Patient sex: M
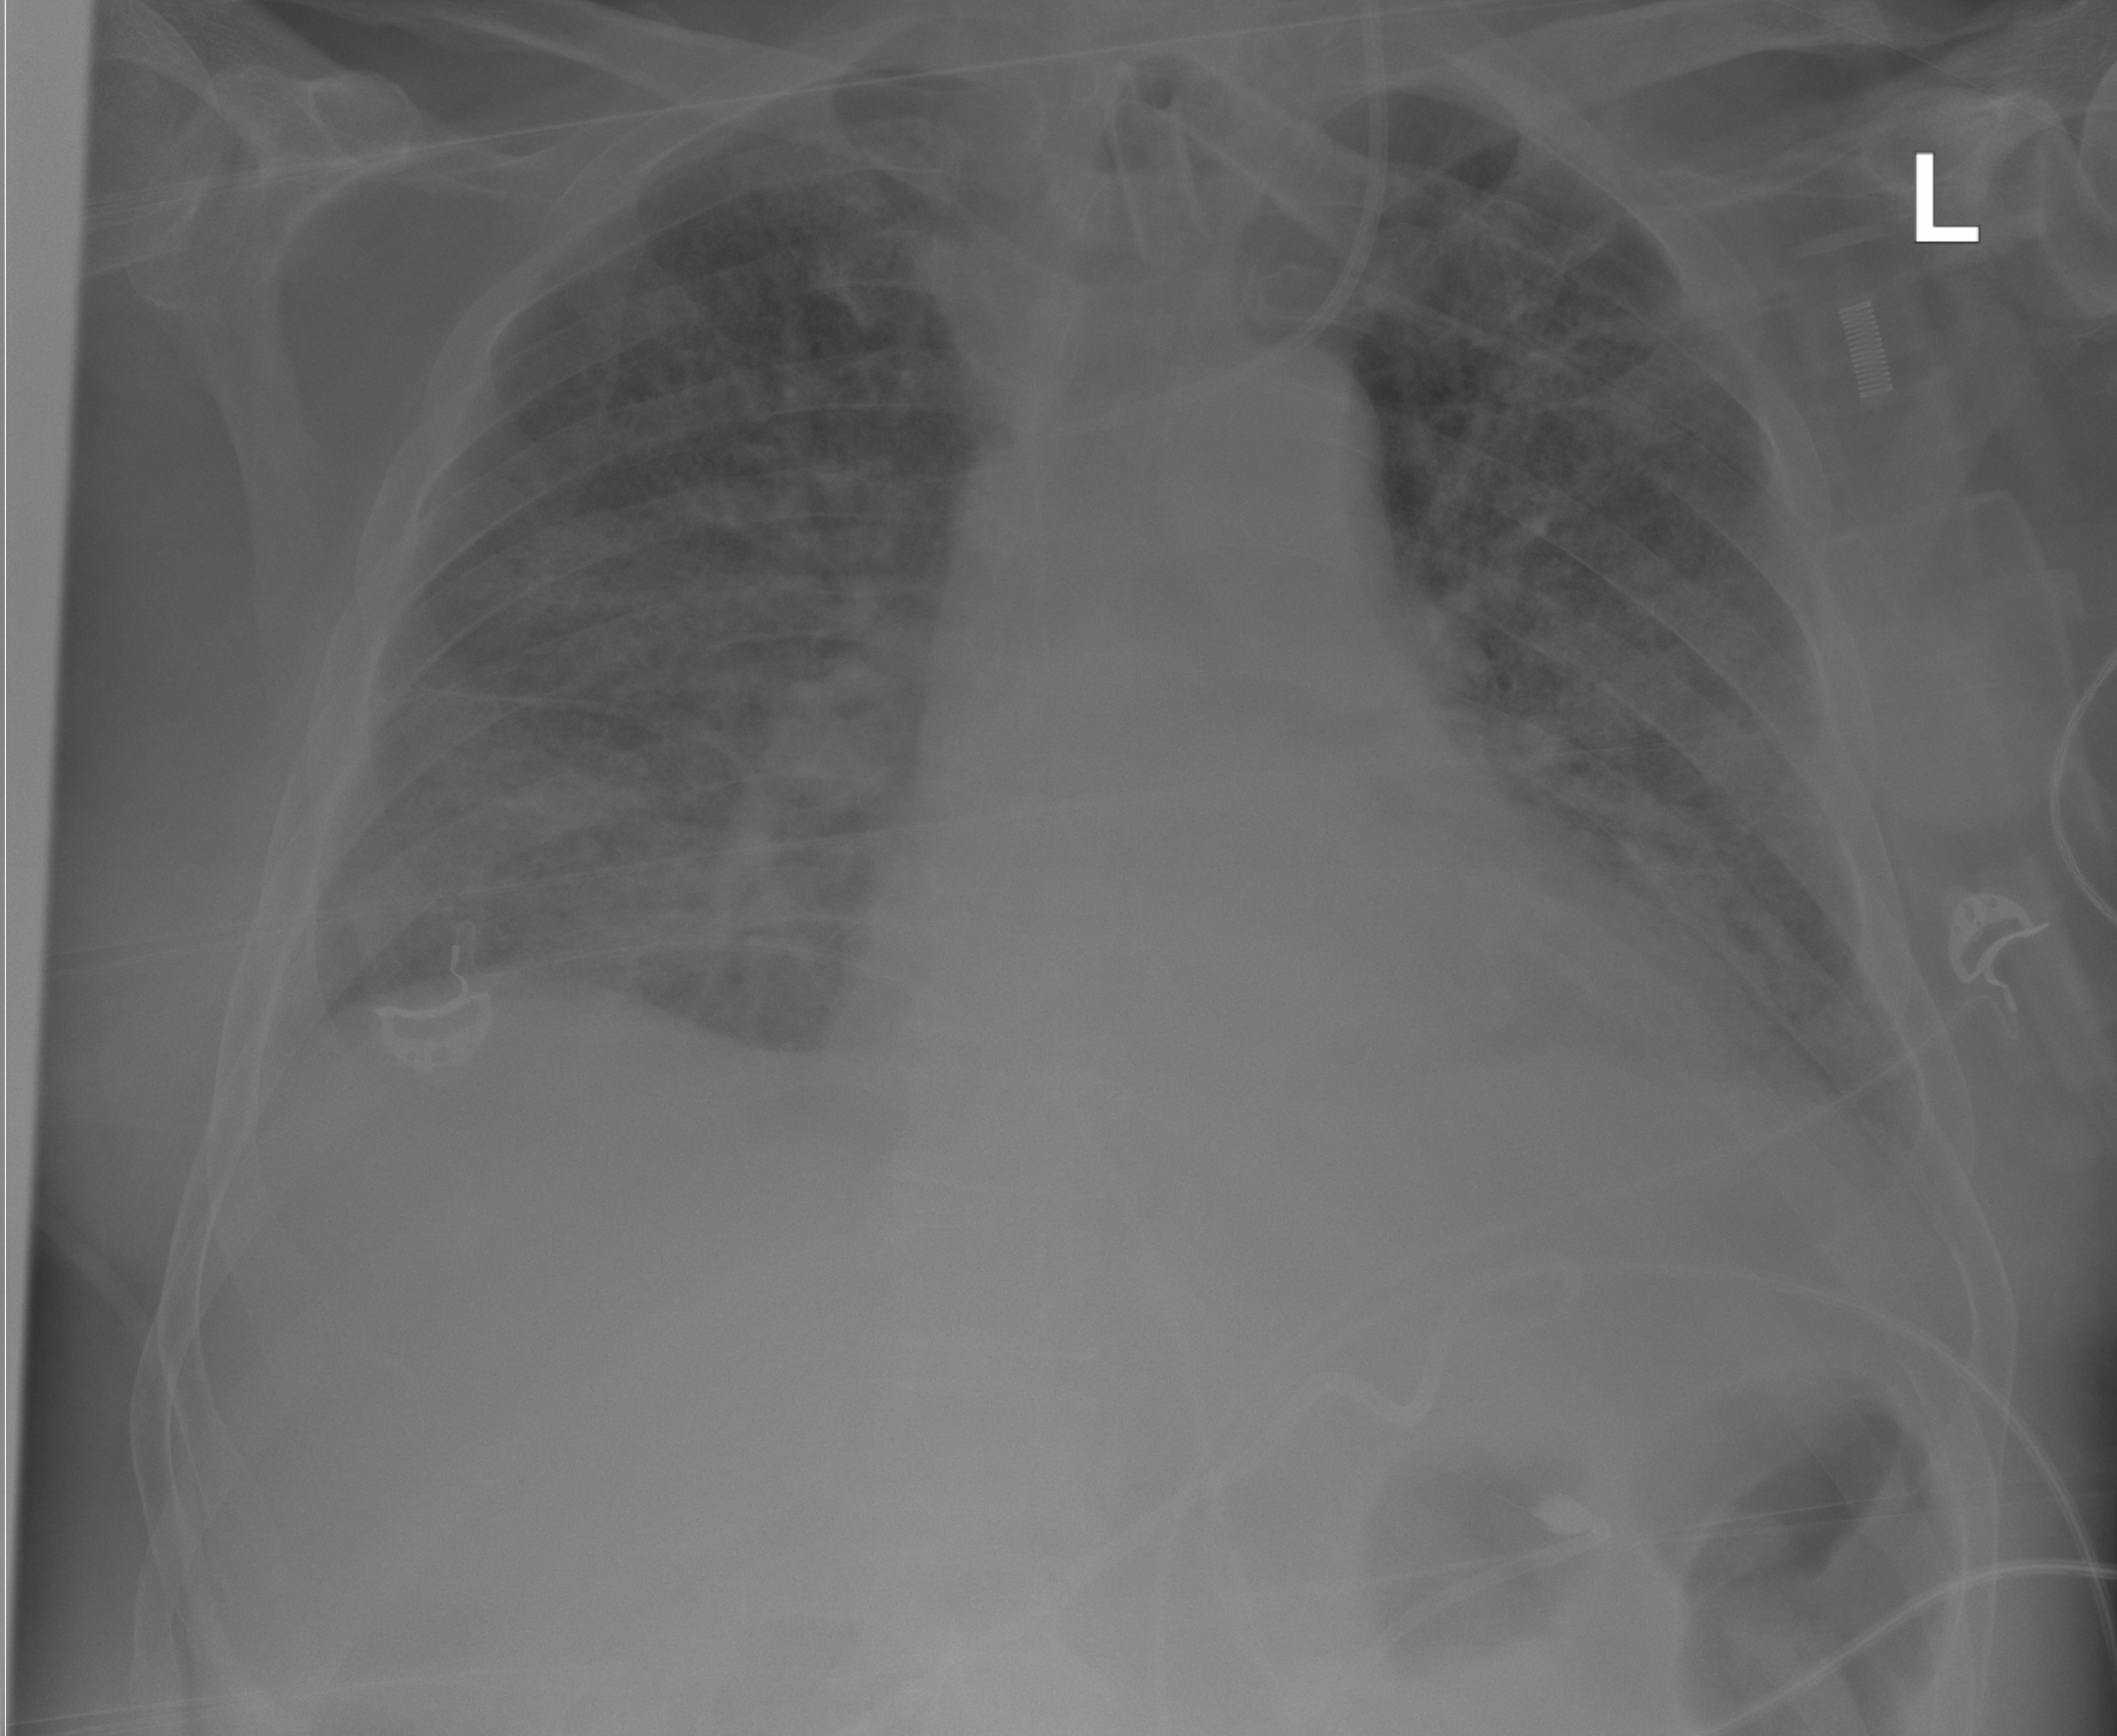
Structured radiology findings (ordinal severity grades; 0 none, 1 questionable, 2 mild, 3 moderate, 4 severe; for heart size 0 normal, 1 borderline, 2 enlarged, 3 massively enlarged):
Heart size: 2
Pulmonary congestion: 3
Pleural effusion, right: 1
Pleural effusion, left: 1
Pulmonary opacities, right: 3
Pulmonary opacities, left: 3
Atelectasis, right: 2
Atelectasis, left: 2